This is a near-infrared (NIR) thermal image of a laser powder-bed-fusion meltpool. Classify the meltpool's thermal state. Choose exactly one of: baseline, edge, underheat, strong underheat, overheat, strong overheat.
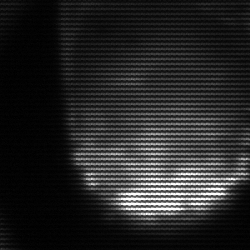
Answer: edge